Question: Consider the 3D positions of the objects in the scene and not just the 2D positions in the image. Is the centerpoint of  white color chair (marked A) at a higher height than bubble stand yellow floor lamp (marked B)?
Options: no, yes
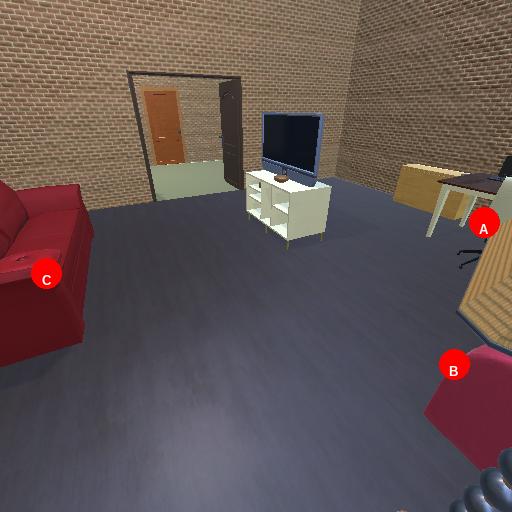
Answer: no